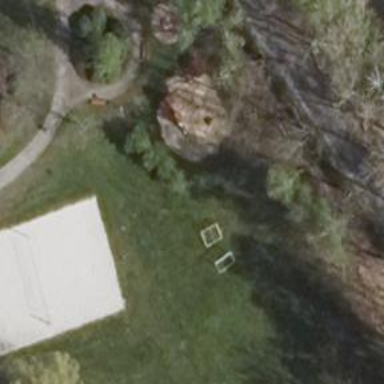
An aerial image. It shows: Playground area for leisure activities on the land.